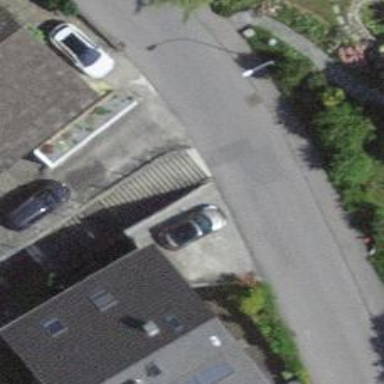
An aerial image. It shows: Kerb serving as barrier.